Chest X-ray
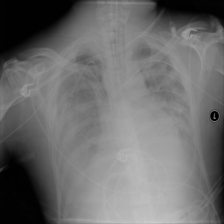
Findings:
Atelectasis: negative
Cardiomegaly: negative
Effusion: positive
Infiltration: positive
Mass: negative
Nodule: negative
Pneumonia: negative
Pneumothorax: negative
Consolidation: negative
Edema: negative
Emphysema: negative
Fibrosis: negative
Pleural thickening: negative
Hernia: negative